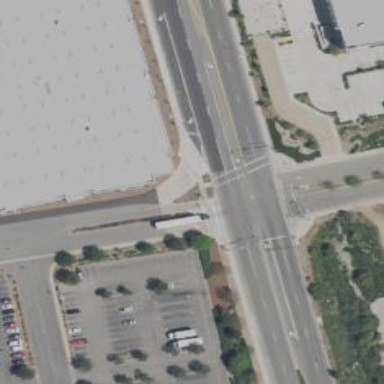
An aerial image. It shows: Marked crossing on the road.